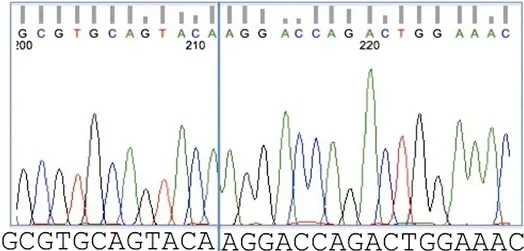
Partial electropherogram of exon 5 of RS1. Electropherogram of the proband showing a c.467_499 in-frame deletion mutation of 33 nucleotides leading to 11 amino acid deletion (RTDERLNWIYY - p. R156_Y166del).
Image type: chart (chart)